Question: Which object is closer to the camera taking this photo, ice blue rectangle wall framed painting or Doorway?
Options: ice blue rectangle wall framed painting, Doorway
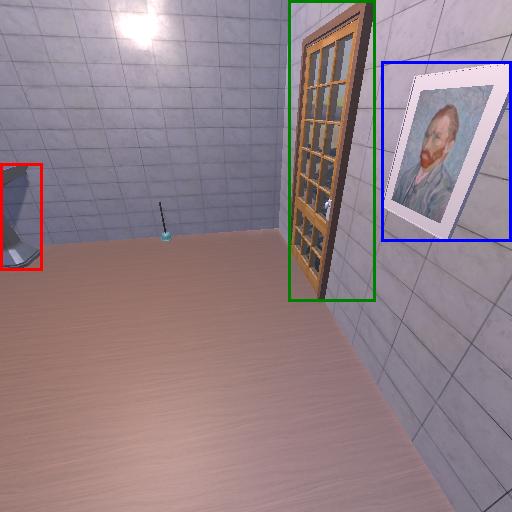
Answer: ice blue rectangle wall framed painting